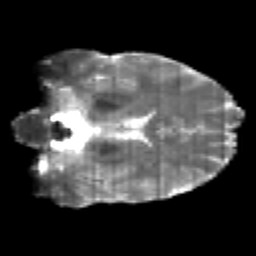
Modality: T2w
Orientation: coronal
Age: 27
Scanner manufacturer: siemens
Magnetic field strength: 3 T
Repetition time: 2.2 s
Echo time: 0.084 s